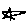
Label: star